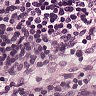
Metastatic tissue present: no